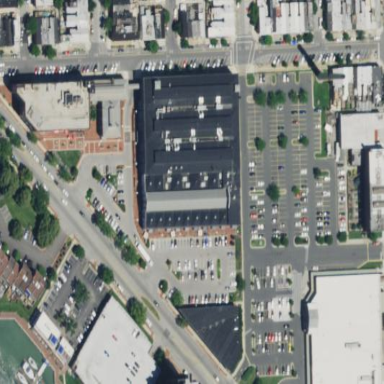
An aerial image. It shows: Commercial building.